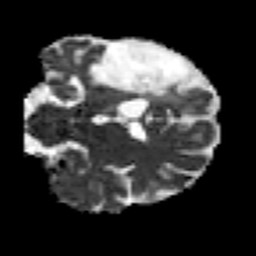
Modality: MD
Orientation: coronal
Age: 54
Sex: female
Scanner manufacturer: siemens
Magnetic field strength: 3 T
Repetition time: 7.3 s
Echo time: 0.087 s